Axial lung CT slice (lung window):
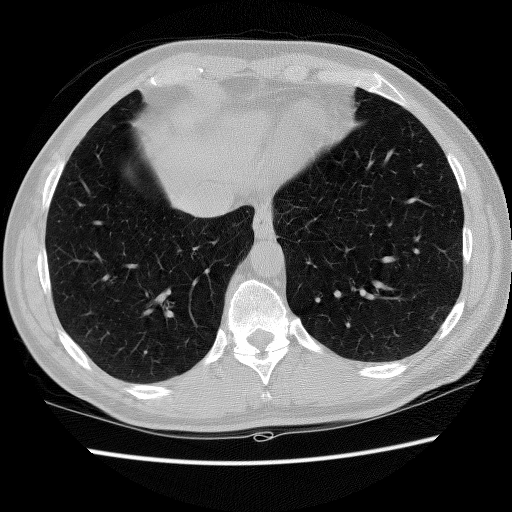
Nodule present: no